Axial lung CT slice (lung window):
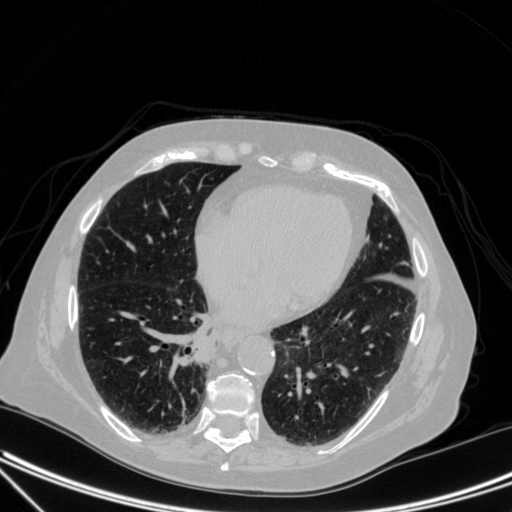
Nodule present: yes
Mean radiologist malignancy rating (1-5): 4